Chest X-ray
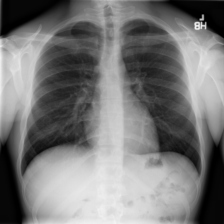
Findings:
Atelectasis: negative
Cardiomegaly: negative
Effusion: negative
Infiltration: negative
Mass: negative
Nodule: negative
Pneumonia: negative
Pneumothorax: negative
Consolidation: negative
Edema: negative
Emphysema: negative
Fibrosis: negative
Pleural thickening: negative
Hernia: negative